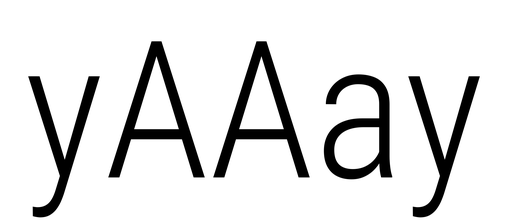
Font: Roboto_Condensed_Light